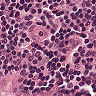
Metastatic tissue present: no